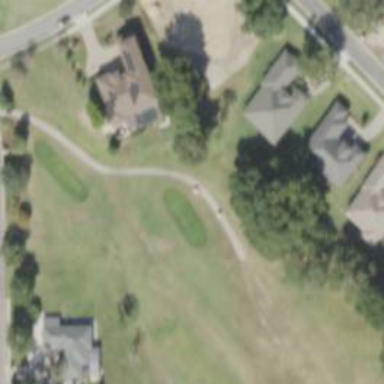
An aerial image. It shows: Grassy area designated as golf tee.